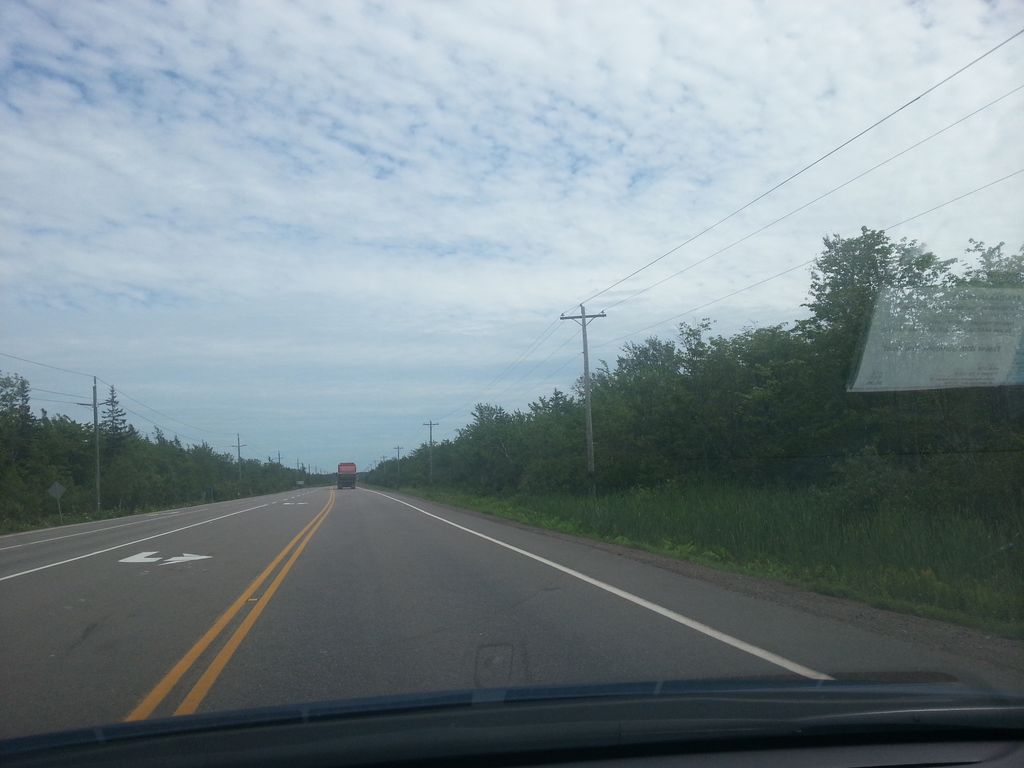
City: charlottetown